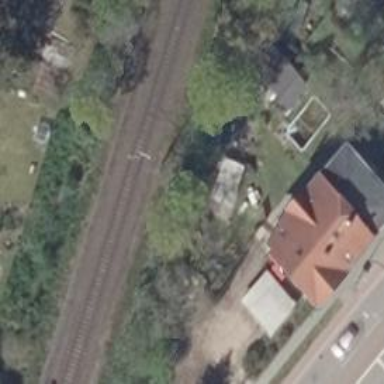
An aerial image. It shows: Milestone along the railway with catenary mast.